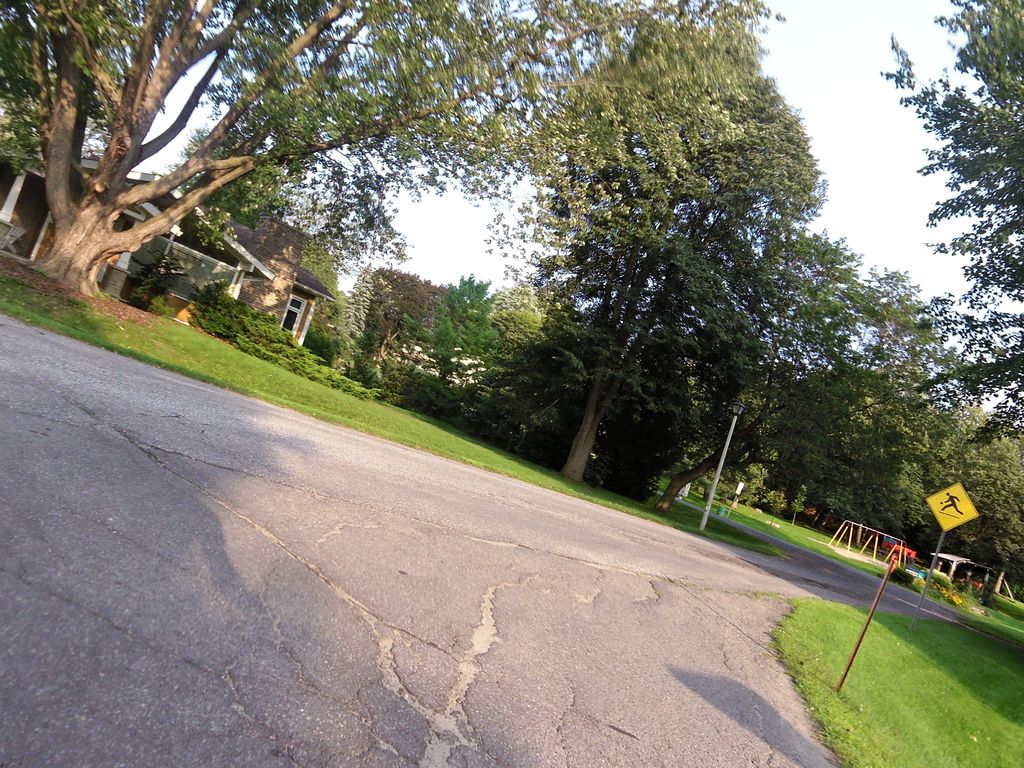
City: ottawa-gatineau